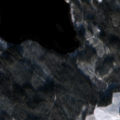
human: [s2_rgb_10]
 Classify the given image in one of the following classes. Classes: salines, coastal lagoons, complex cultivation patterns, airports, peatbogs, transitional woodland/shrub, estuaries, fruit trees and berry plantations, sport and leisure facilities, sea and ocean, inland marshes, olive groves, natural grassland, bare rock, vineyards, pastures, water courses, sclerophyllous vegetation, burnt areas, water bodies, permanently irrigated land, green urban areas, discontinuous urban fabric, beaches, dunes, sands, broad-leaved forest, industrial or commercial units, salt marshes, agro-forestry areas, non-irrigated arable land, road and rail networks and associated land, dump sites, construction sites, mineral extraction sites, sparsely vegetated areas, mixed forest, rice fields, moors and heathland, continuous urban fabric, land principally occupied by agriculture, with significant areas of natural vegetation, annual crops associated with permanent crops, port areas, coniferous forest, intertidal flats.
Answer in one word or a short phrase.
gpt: mixed forest, transitional woodland/shrub, water bodies